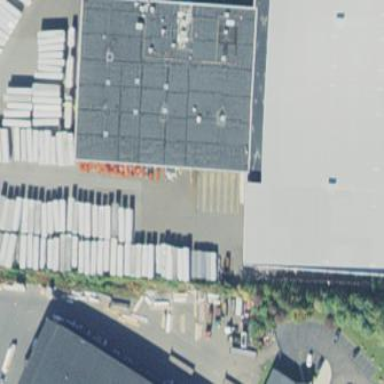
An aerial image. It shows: Industrial building.